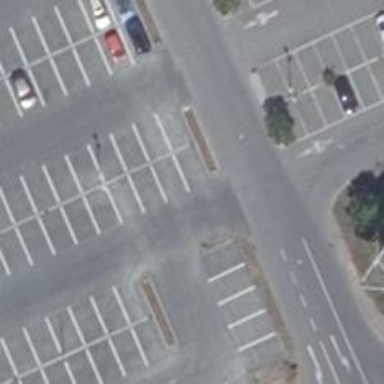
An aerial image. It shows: Road serving as parking aisle.